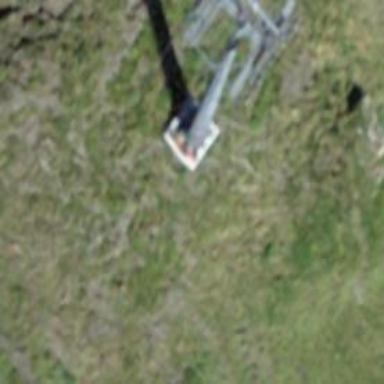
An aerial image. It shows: Pylon used for aerialway.